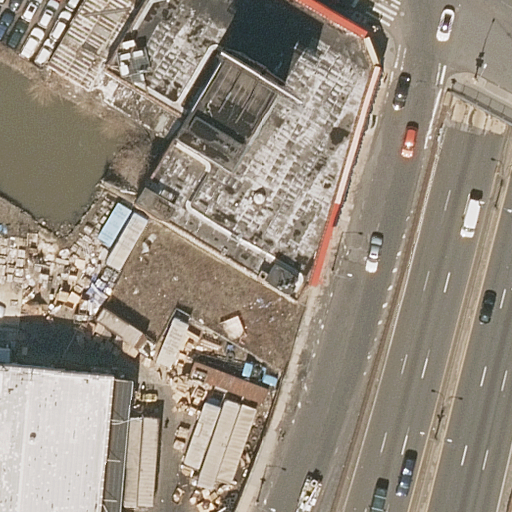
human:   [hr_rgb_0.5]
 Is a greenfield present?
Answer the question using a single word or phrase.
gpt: no

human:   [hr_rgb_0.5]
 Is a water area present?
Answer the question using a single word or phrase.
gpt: no

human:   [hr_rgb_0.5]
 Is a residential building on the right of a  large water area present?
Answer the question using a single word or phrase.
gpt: no

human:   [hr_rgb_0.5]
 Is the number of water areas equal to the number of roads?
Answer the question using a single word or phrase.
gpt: no

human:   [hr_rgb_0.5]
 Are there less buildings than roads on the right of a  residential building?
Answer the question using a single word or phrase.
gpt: yes

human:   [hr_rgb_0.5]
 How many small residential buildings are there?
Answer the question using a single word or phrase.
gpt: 0

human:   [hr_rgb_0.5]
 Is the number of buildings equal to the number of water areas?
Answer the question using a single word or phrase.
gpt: no

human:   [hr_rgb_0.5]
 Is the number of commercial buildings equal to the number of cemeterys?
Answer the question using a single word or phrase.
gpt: yes

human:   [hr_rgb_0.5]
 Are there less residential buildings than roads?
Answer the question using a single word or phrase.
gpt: yes

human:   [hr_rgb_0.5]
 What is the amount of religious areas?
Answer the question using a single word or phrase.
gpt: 0

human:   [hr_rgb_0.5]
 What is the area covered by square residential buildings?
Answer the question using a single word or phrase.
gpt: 0m2

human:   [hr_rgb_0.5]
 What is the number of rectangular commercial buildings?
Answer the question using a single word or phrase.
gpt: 0

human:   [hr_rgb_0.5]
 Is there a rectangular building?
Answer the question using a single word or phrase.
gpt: no

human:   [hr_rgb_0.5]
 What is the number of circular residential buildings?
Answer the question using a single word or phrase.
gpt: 0

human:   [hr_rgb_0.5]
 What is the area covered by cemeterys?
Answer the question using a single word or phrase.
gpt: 0m2

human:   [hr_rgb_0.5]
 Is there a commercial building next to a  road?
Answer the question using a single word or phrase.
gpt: no

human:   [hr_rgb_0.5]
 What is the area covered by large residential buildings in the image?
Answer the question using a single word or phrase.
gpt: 3413m2

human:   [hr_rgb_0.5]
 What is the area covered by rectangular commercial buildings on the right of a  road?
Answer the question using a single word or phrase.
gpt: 0m2

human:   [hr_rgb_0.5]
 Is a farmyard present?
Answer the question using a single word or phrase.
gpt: no

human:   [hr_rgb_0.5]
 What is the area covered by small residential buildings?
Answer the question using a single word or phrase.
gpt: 0m2

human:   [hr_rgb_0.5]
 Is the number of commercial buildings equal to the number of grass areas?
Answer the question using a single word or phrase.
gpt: yes

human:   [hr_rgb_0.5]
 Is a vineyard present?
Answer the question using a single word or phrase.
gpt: no

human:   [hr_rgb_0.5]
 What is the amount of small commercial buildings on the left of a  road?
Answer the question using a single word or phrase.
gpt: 0

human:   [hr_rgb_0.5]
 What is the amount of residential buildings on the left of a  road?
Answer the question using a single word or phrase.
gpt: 2

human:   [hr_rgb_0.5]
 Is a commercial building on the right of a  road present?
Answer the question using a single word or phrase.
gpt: no

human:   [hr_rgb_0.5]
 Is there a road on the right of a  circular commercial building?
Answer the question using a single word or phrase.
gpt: no

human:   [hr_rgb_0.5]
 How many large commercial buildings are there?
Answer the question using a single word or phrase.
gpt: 0

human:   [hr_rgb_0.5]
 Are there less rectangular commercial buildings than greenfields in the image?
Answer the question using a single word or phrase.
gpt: no

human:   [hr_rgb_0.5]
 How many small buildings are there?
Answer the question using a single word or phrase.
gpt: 0

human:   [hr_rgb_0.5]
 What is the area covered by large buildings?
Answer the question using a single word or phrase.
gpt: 3413m2

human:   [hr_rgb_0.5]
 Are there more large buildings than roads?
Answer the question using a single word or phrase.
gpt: no

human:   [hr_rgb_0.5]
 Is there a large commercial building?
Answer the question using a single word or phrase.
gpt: no

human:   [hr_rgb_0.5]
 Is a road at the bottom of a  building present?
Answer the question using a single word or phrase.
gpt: yes

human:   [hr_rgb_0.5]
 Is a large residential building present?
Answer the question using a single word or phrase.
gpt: yes

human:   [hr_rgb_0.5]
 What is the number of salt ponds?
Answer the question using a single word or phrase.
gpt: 0

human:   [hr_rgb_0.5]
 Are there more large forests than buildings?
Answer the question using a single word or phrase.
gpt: no